Question:
I have code for ListwithImage list. But when i try to onclickItem shows with Dialog, but Dialog shows null. I implement onclickItemListener . I tried this code without image, Dialog shows selected list. But when i try with image, it won't work.
MyCode:
'''
public class MainActivity extends Activity {
EditText edittext;
ListView listview;
String[] text = { "One", "Two", "Three", "Four", "Five", "Six", "Seven",
"Eight", "Nine", "Ten" };
int[] image = { R.drawable.one, R.drawable.two, R.drawable.three,
R.drawable.four, R.drawable.five, R.drawable.six, R.drawable.seven,
R.drawable.eight, R.drawable.nine, R.drawable.ten };
int textlength = 0;
ArrayList<String> text_sort = new ArrayList<String>();
ArrayList<Integer> image_sort = new ArrayList<Integer>();
@Override
public void onCreate(Bundle savedInstanceState) {
super.onCreate(savedInstanceState);
setContentView(R.layout.activity_main);
edittext = (EditText) findViewById(R.id.EditText01);
listview = (ListView) findViewById(R.id.ListView01);
listview.setAdapter(new MyCustomAdapter(text, image));
edittext.addTextChangedListener(new TextWatcher()
{
public void afterTextChanged(Editable s)
{
}
public void beforeTextChanged(CharSequence s, int start,
int count, int after)
{
}
public void onTextChanged(CharSequence s, int start,
int before, int count)
{
textlength = edittext.getText().length();
text_sort.clear();
image_sort.clear();
for (int i = 0; i < text.length; i++)
{
if (textlength <= text[i].length())
{
if (edittext.getText().toString().
equalsIgnoreCase((String) text[i].subSequence(0, textlength)))
{
text_sort.add(text[i]);
image_sort.add(image[i]);
}
}
}
listview.setAdapter(new MyCustomAdapter
(text_sort, image_sort));
listview.setOnItemClickListener(new OnItemClickListener(){
@Override
public void onItemClick(AdapterView<?> parent, View view,
int position, long rowId) {
// TODO Auto-generated method stub
listview.getItemAtPosition(position);
AlertDialog.Builder adb = new AlertDialog.Builder(
MainActivity.this);
adb.setTitle("List");
adb.setMessage(" selected Item is="
+ listview.getItemAtPosition(position));
adb.setPositiveButton("Ok", null);
adb.show();
}
});
}
});
}
class MyCustomAdapter extends BaseAdapter
{
String[] data_text;
int[] data_image;
MyCustomAdapter()
{
}
MyCustomAdapter(String[] text, int[] image)
{
data_text = text;
data_image = image;
}
MyCustomAdapter(ArrayList<String> text, ArrayList<Integer> image)
{
data_text = new String[text.size()];
data_image = new int[image.size()];
for(int i=0;i<text.size();i++)
{
data_text[i] = text.get(i);
data_image[i] = image.get(i);
}
}
public int getCount()
{
return data_text.length;
}
public String getItem(int position)
{
return null;
}
public long getItemId(int position)
{
return position;
}
public View getView(int position, View convertView, ViewGroup parent)
{
LayoutInflater inflater = getLayoutInflater();
View row;
row = inflater.inflate(R.layout.listview, parent, false);
TextView textview = (TextView) row.findViewById(R.id.TextView01);
ImageView imageview = (ImageView) row
.findViewById(R.id.ImageView01);
textview.setText(data_text[position]);
imageview.setImageResource(data_image[position]);
return (row);
}
}
'''
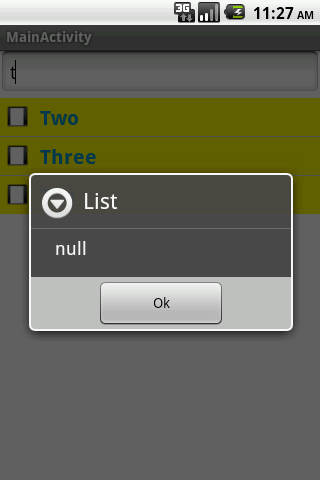
Answer: your getting wrong values in Your Alert
wrong
'''
+listview.getItemAtPosition(position));
'''
right
'''
adb.setMessage(" selected Item is="+text_sort.get(position).toString());
'''